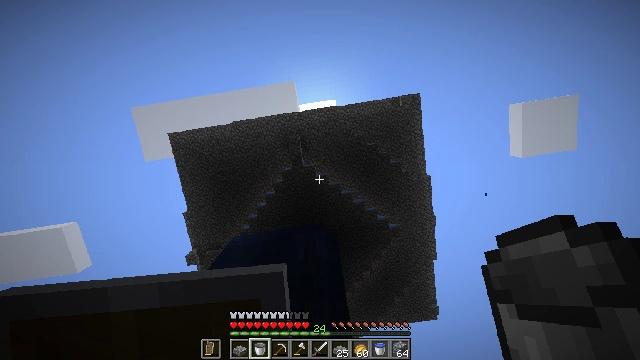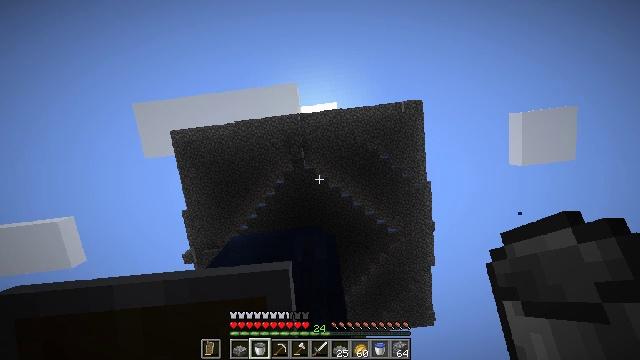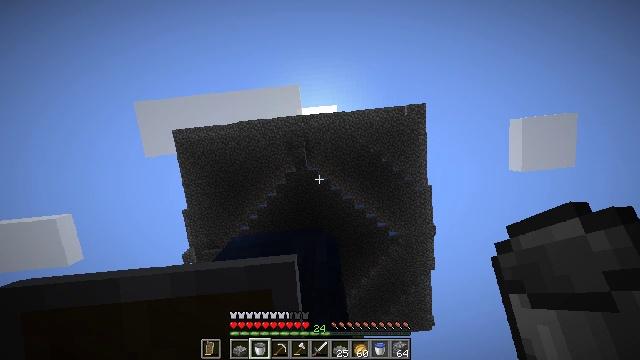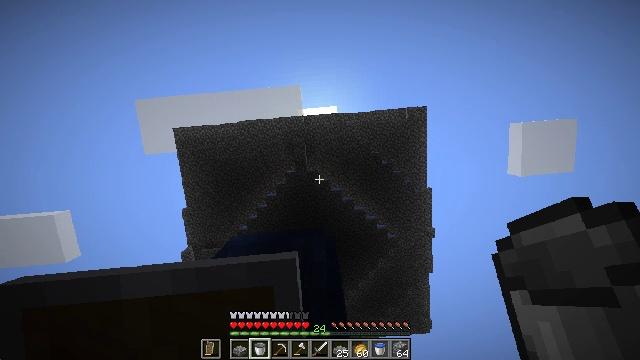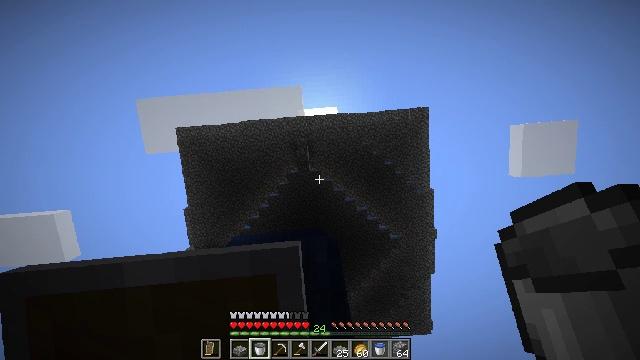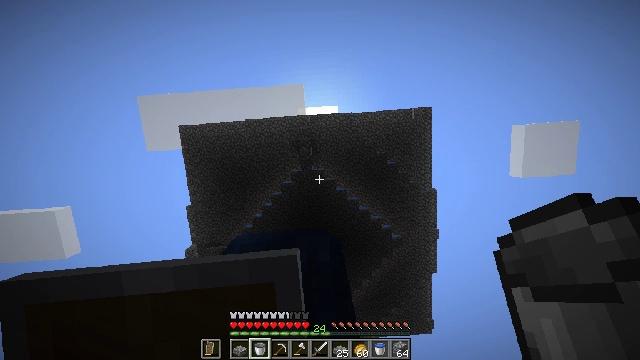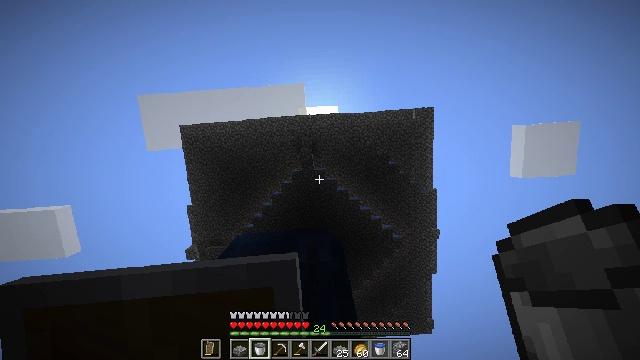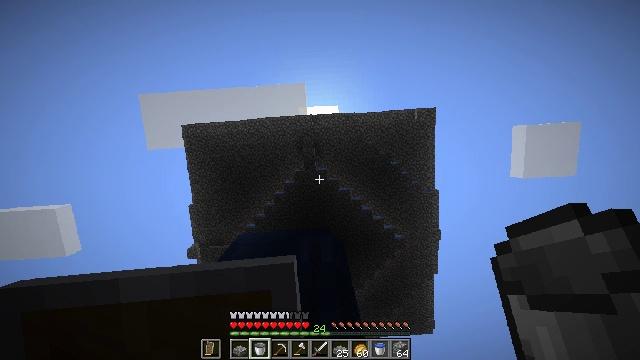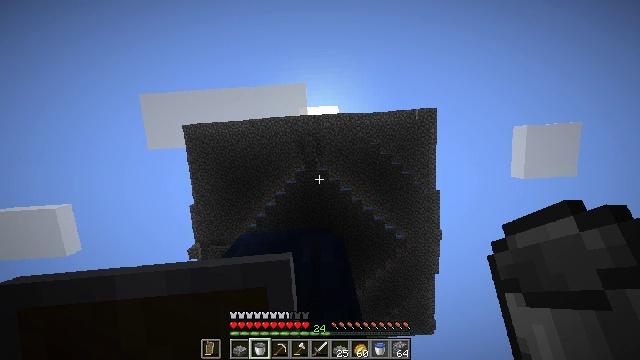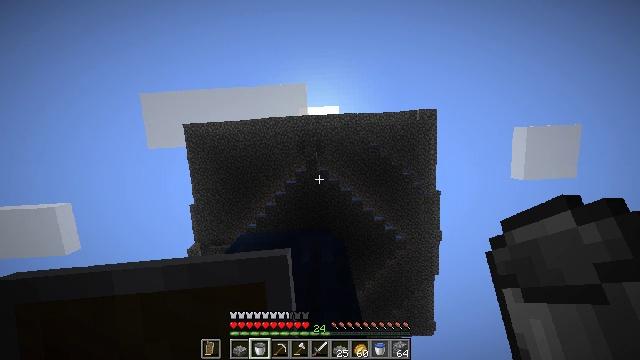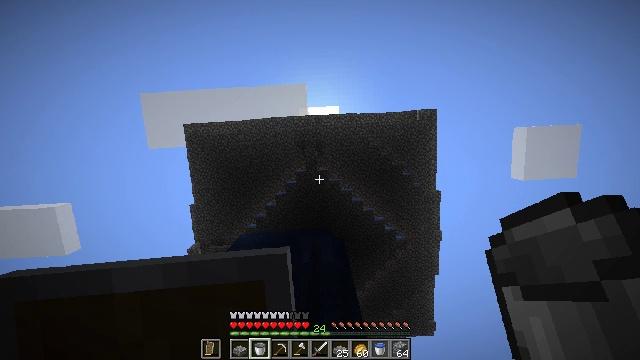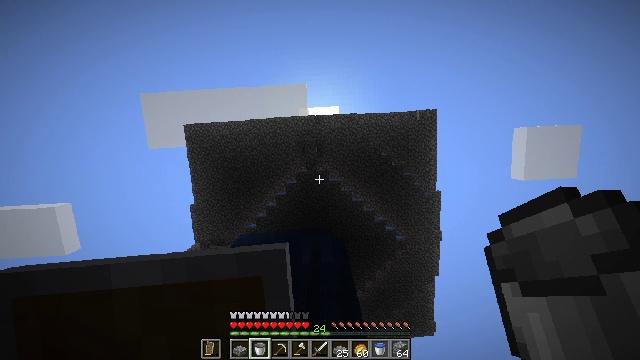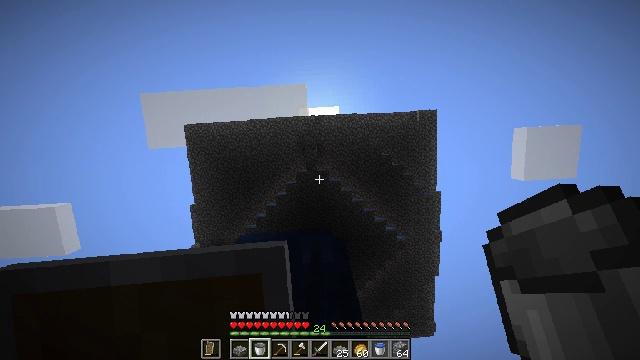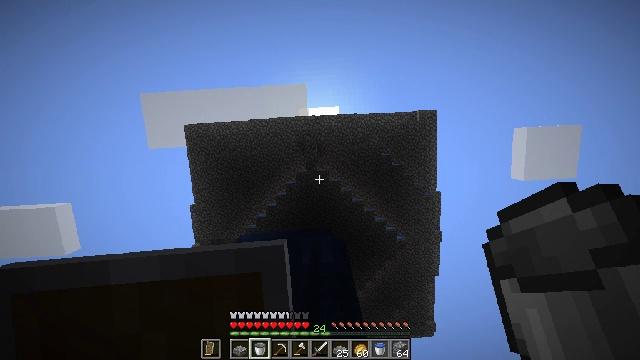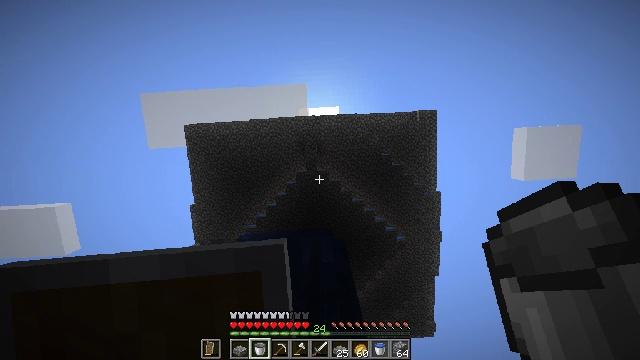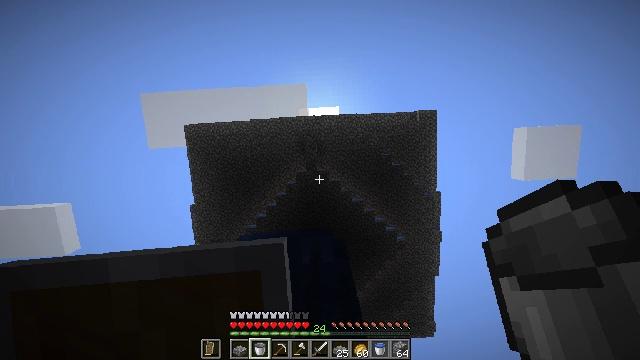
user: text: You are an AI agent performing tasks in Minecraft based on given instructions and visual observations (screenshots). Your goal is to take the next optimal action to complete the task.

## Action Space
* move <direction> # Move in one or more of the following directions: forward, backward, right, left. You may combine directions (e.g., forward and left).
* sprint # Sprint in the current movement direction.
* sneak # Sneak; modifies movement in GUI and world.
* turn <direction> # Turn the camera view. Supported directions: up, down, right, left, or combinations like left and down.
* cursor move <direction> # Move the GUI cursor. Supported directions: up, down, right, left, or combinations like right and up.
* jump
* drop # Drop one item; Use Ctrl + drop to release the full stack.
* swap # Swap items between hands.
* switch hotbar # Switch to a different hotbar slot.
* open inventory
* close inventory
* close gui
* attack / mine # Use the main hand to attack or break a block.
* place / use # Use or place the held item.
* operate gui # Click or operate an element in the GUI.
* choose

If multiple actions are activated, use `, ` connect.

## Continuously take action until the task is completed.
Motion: motion action
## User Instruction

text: Craft an oak sign from oak materials.
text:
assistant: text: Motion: move left, turn right
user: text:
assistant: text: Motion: move left, turn right
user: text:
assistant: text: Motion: move left, turn right
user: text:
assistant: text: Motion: move left
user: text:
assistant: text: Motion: move left
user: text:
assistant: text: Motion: move left
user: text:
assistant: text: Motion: no_op
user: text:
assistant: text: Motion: no_op
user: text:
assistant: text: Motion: no_op
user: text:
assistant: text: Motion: no_op
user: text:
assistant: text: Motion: no_op
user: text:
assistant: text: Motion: no_op
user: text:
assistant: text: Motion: no_op
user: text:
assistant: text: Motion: no_op
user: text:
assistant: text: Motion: no_op
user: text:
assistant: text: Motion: no_op
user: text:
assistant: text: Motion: turn down
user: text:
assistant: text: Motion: turn left and down
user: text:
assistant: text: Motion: turn left and down
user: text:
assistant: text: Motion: turn left and down
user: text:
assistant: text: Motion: turn left and down
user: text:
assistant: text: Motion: turn down
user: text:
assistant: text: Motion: no_op
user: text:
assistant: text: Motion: no_op
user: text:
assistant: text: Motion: no_op
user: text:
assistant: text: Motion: no_op
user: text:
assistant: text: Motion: no_op
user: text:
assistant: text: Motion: no_op
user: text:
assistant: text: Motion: no_op
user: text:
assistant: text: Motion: no_op